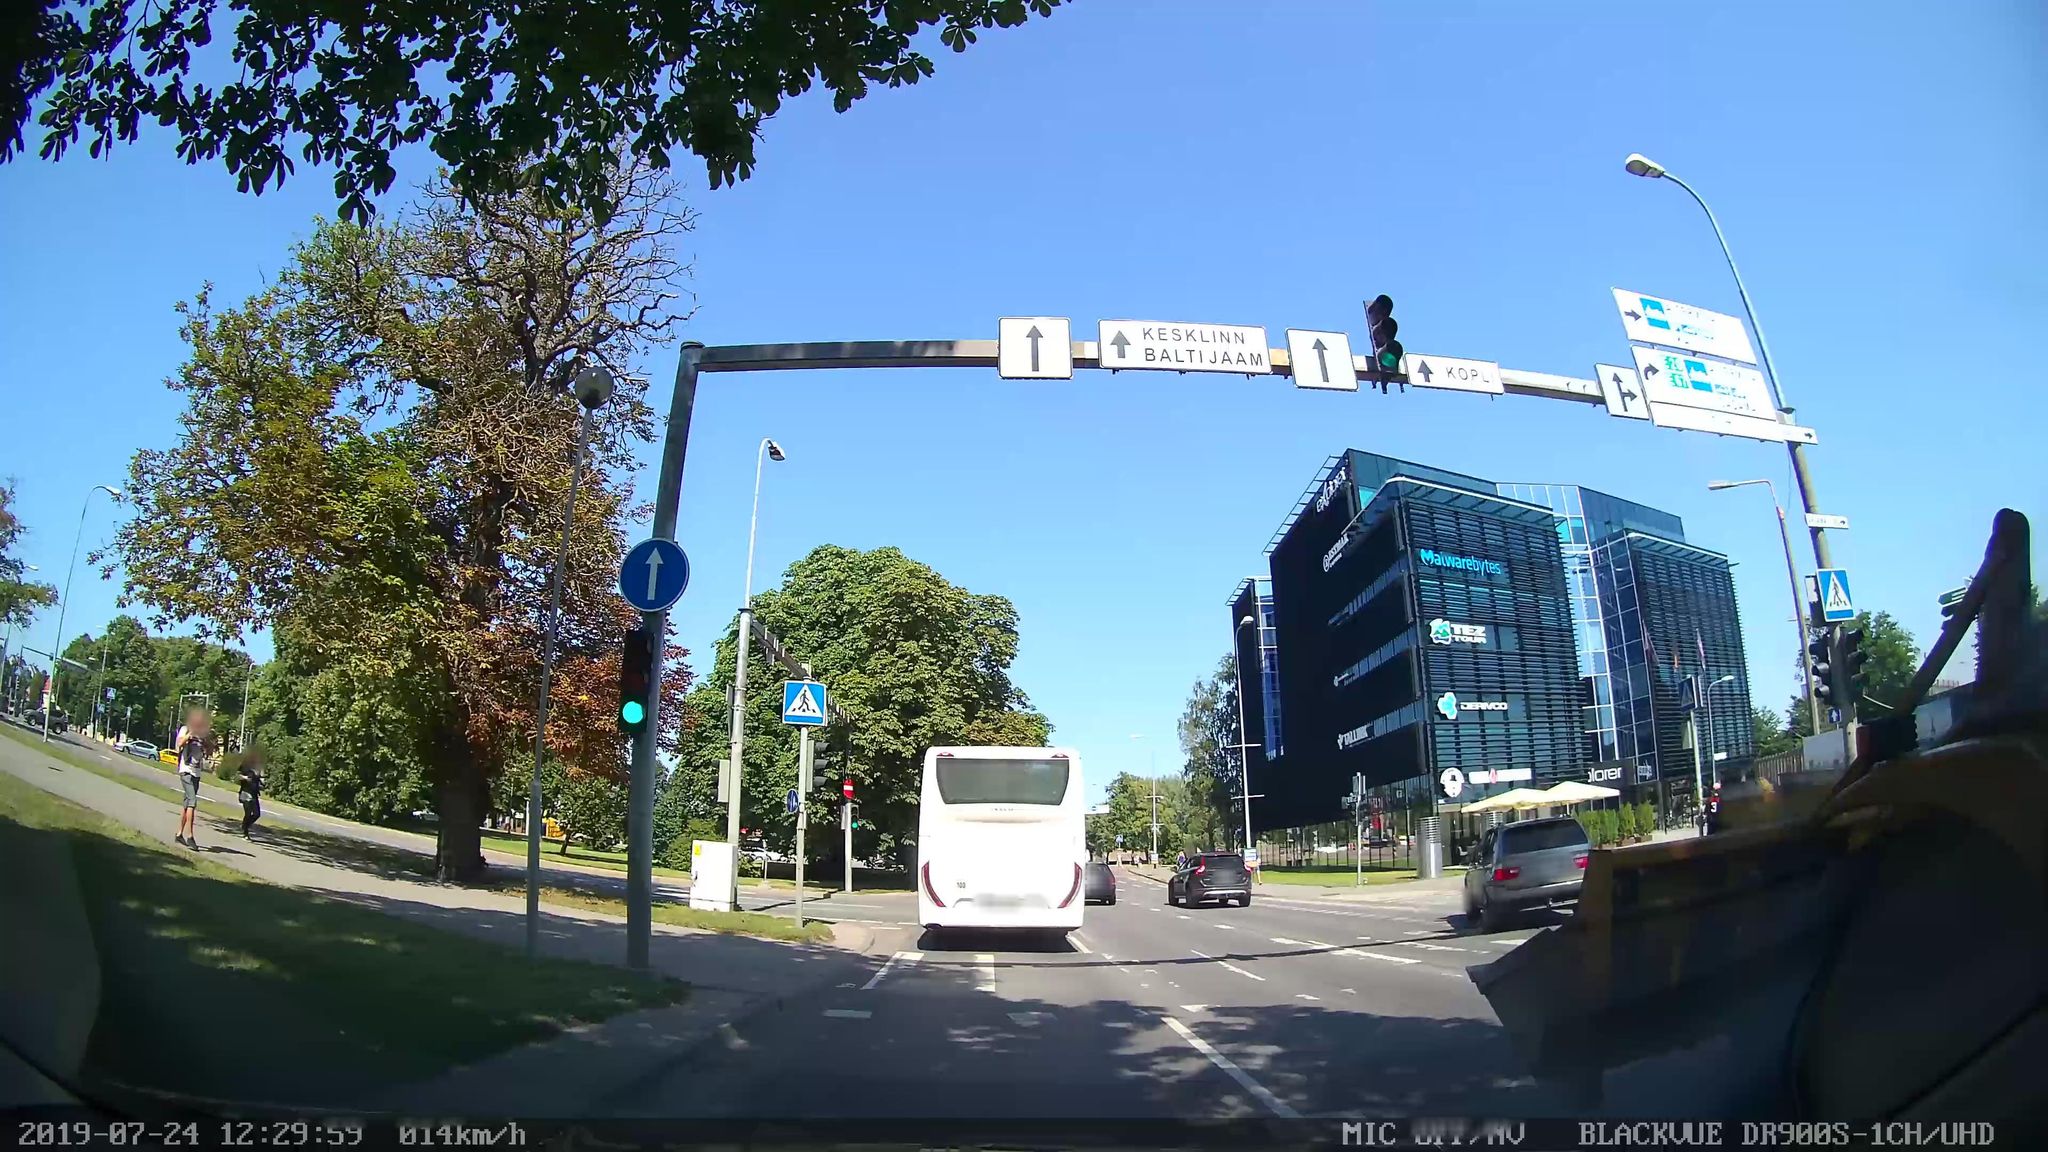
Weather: clear
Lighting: day
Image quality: good
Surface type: cycling surface
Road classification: trunk
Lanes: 3
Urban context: urban centre
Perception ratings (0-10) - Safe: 2.53, Lively: 7.98, Beautiful: 5.89, Boring: 6.22, Depressing: 4.47, Wealthy: 7.01